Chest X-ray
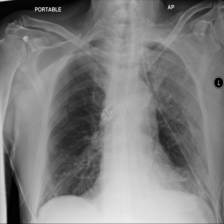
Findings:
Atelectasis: negative
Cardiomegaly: negative
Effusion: negative
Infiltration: negative
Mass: negative
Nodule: negative
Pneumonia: negative
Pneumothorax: negative
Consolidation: negative
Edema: negative
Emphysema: negative
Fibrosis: negative
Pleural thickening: negative
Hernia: negative